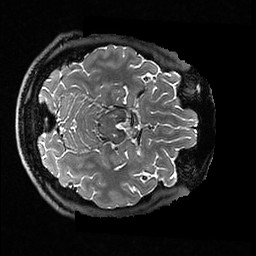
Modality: T2w
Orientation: axial
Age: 37
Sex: male
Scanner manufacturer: ge
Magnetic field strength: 3 T
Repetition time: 3.202 s
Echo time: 0.05959 s